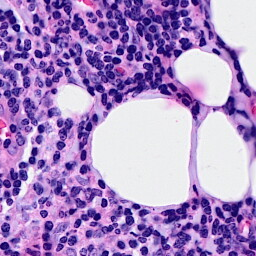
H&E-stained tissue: Breast